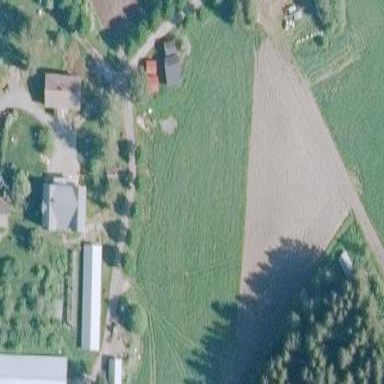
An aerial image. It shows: Farmyard area.